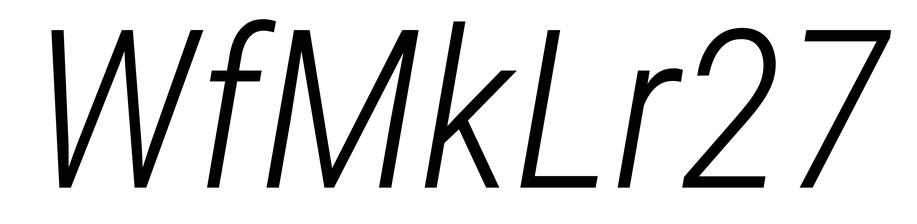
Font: Roboto-Italic_Condensed_Light_Italic